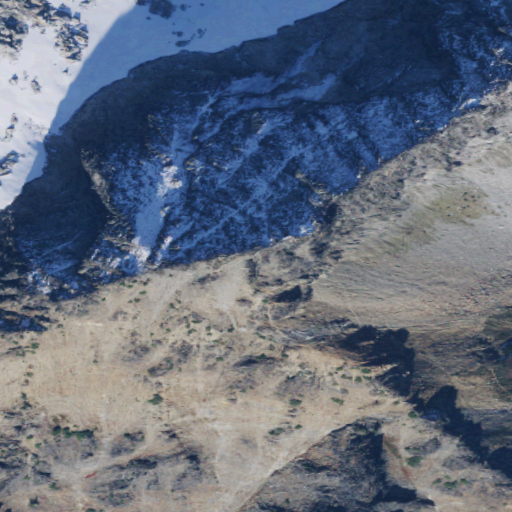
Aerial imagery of mountain in Washington named Mount David containing barren land, grassland, evergreen forest, and snow